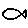
Label: fish